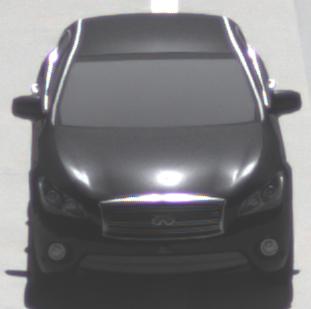
Make: Infiniti
Model: M 37
Detailed model: M (Y51)
Model produced from: 2010/10
Model produced until: 2013/11
Doors: 4
Color: black
Road condition: wet road
Daytime: midday
Contrast: high contrast